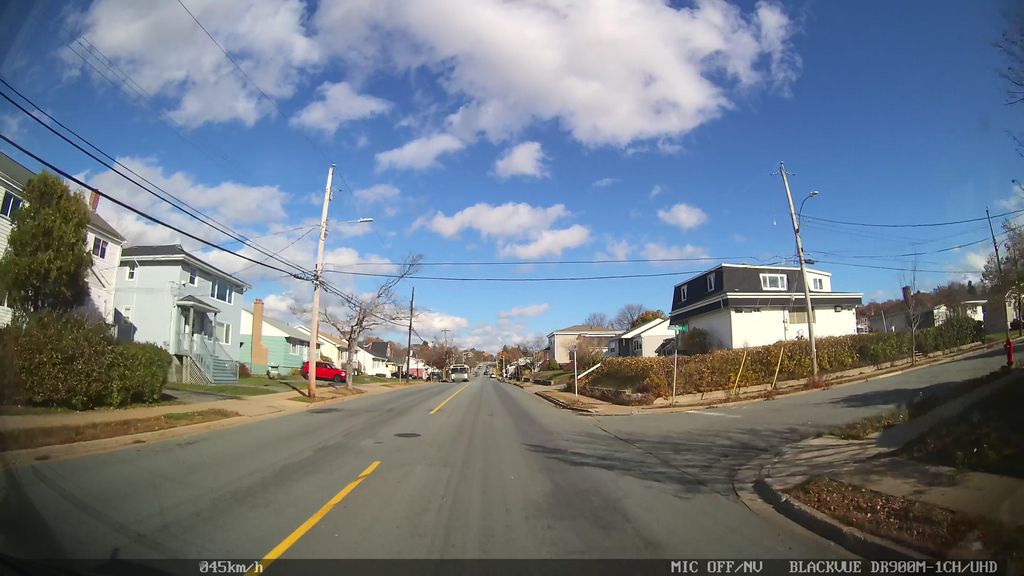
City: halifax